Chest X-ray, PA view. Patient: 65 years old, sex M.
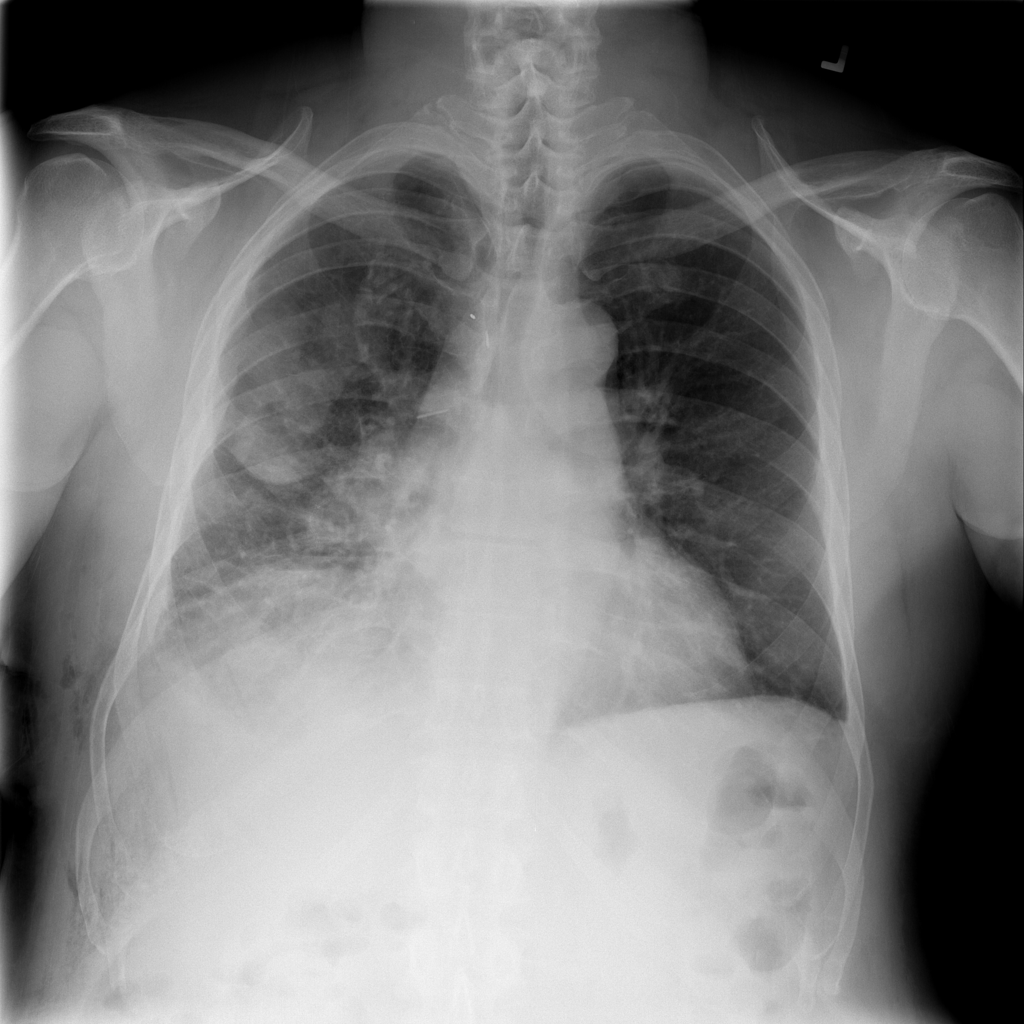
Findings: No Finding